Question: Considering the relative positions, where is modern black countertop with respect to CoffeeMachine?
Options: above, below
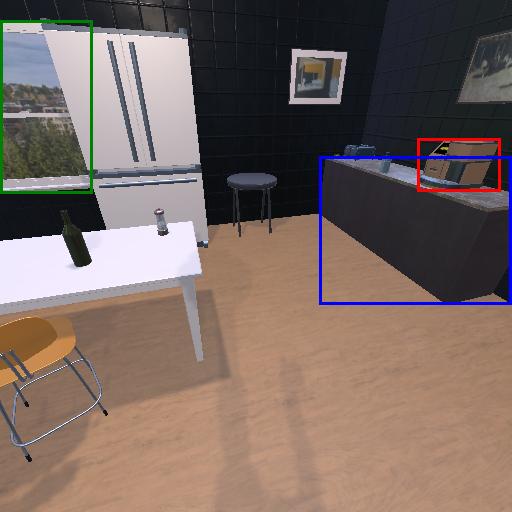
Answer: above